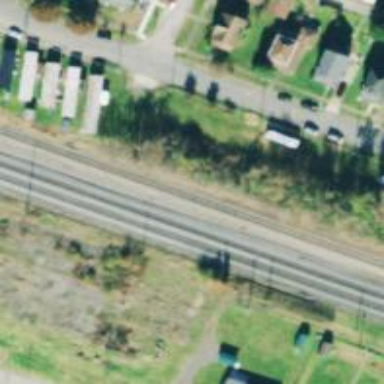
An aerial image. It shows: Railway track.